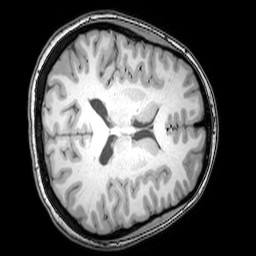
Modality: T1w
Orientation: axial
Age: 20
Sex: female
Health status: healthy
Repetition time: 0.081 s
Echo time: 0.037 s